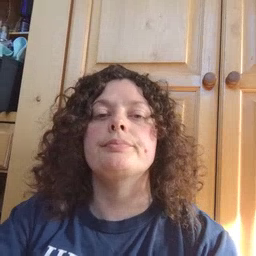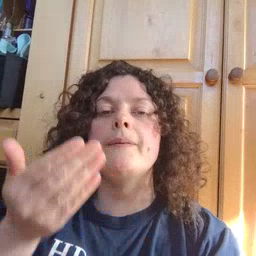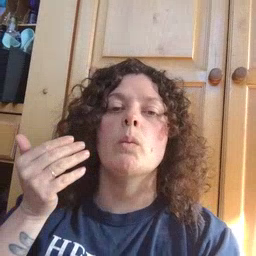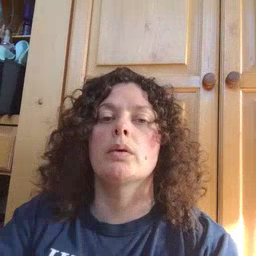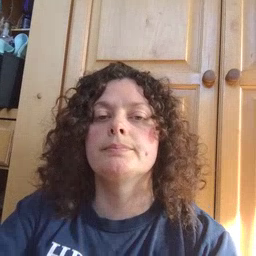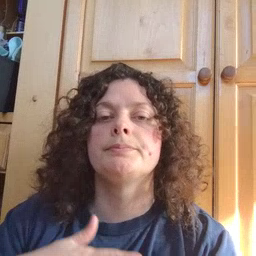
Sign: before